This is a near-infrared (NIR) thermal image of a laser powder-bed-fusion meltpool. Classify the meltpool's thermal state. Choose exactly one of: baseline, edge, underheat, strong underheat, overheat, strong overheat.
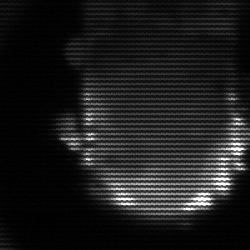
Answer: baseline